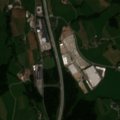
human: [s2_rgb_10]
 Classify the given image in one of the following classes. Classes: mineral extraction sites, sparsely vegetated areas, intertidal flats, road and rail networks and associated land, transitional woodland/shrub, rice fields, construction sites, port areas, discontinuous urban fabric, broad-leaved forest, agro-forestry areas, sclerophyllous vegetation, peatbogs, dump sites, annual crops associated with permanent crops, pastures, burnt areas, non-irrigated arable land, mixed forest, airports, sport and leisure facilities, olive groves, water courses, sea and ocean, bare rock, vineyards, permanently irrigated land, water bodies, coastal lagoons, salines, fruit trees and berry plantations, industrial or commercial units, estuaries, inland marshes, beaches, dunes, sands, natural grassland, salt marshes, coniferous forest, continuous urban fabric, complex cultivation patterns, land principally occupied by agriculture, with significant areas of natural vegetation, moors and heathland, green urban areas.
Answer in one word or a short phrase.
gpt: industrial or commercial units, pastures, land principally occupied by agriculture, with significant areas of natural vegetation, mixed forest